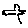
Label: bird